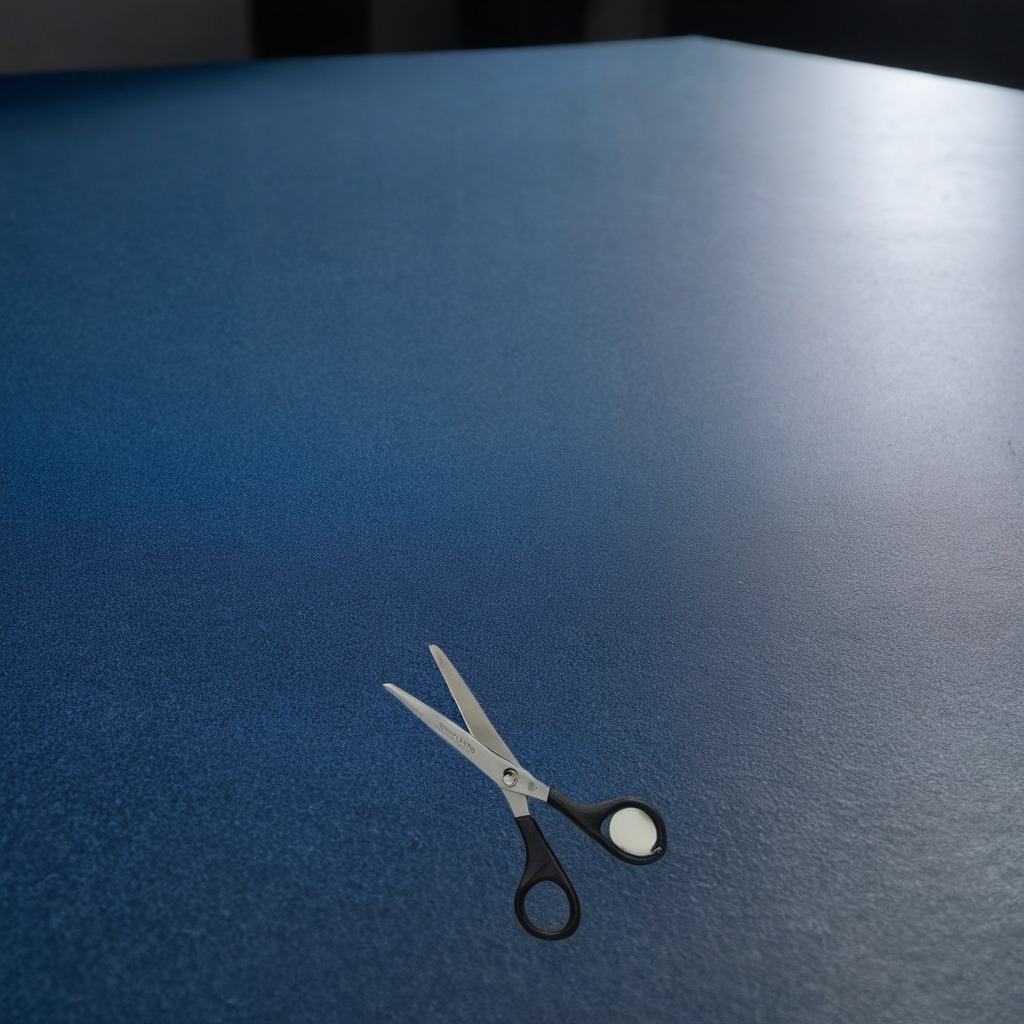
A scissor is lying on the clean granite tabletop.